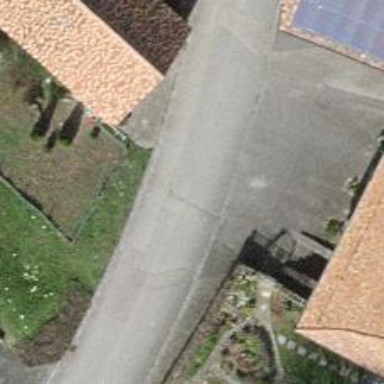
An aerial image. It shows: Residential road.